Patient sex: M
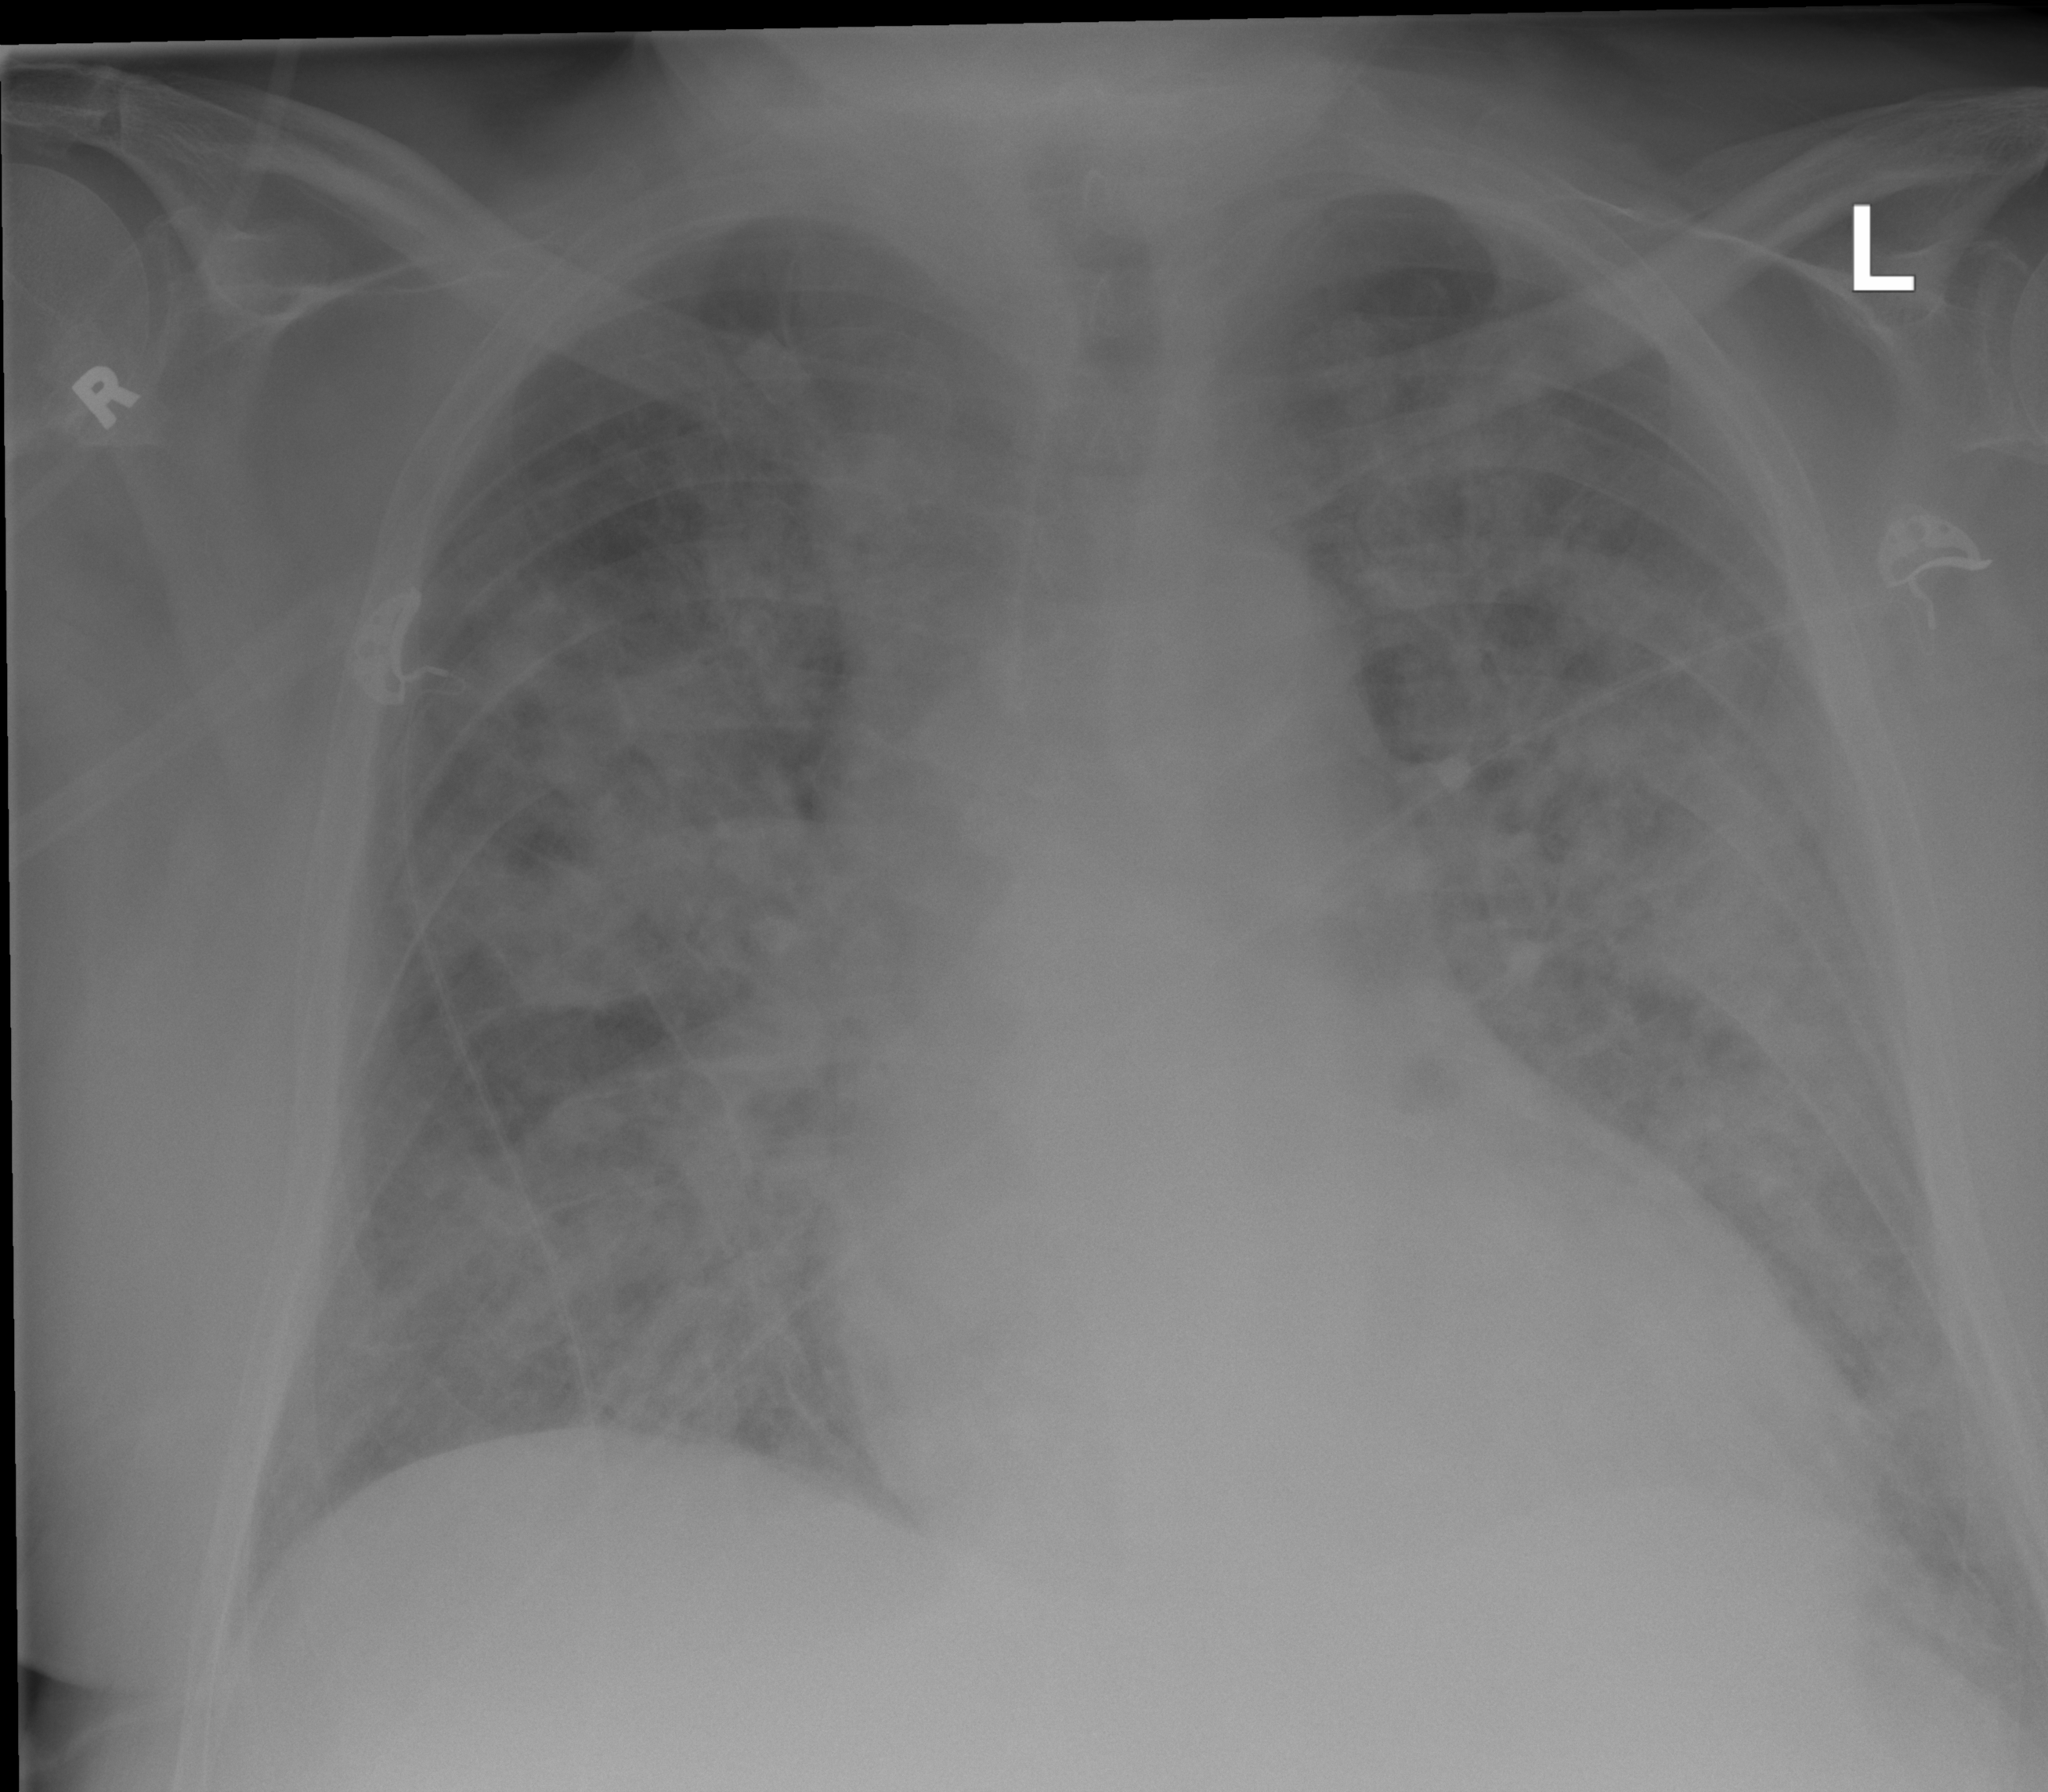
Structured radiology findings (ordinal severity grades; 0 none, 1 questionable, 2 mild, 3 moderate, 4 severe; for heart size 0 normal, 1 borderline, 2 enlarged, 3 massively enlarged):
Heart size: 2
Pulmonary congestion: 2
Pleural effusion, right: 0
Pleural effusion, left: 0
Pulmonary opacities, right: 3
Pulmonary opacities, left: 3
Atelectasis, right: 2
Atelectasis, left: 2